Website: home-depot
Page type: billing-address
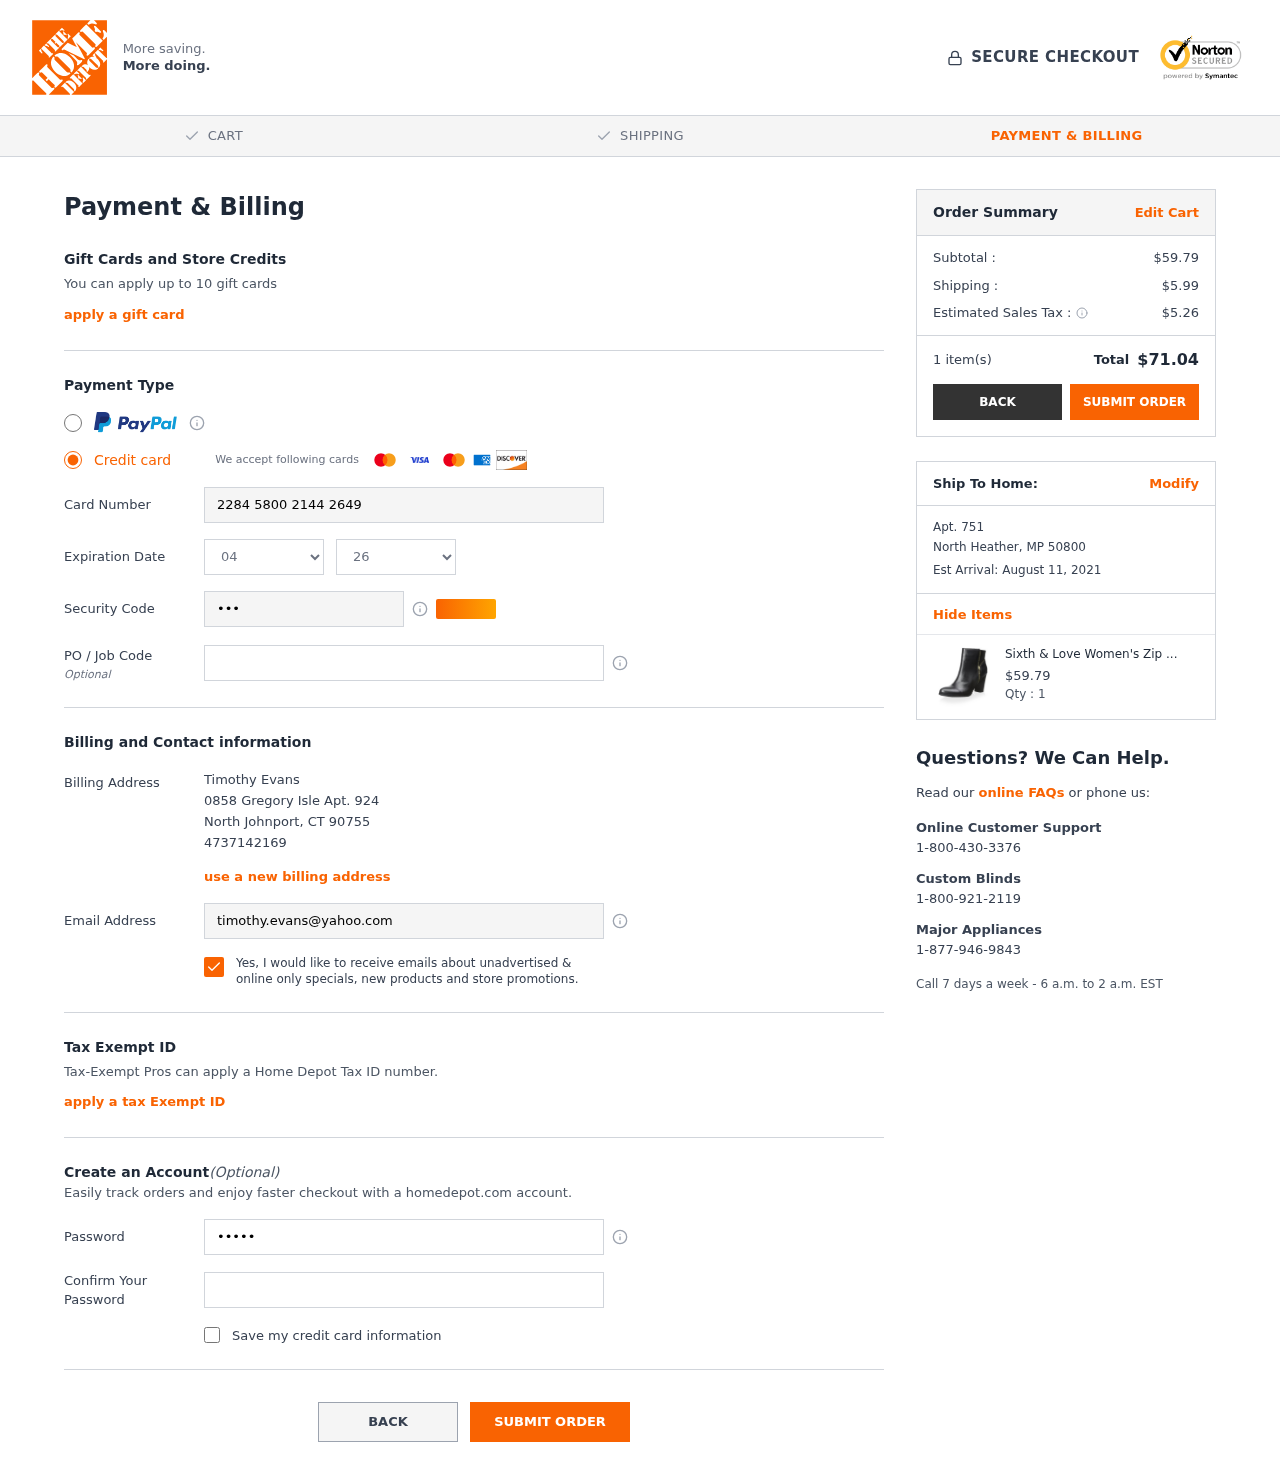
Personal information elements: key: PII_CARD_CVV
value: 169
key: PII_CARD_EXPIRY_MONTH
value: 04
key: PII_CARD_EXPIRY_YEAR
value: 26
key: PII_CARD_NUMBER
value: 2284 5800 2144 2649
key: PII_CITY
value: North Johnport
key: PII_CITY2
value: North Heather
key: PII_EMAIL
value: timothy.evans@yahoo.com
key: PII_FULLNAME
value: Timothy Evans
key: PII_PHONE
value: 4737142169
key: PII_POSTCODE
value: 90755
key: PII_POSTCODE2
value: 50800
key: PII_STATE_ABBR
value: CT
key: PII_STATE_ABBR2
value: MP
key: PII_STREET
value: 0858 Gregory Isle Apt. 924
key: PII_STREET2
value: Apt. 751
Product elements: key: PRODUCT1_NAME
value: Sixth & Love Women's Zip Bootie, Black, 7.5 M US
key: PRODUCT1_PRICE
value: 59.79
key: PRODUCT1_QUANTITY
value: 1
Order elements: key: ORDER_SUBTOTAL
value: $59.79
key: ORDER_SHIPPING_COST
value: $5.99
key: ORDER_TAX
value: $5.26
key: ORDER_NUM_ITEMS
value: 1 item(s)
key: ORDER_TOTAL
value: $71.04
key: ORDER_DELIVERY_DATE
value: Est Arrival: August 11, 2021